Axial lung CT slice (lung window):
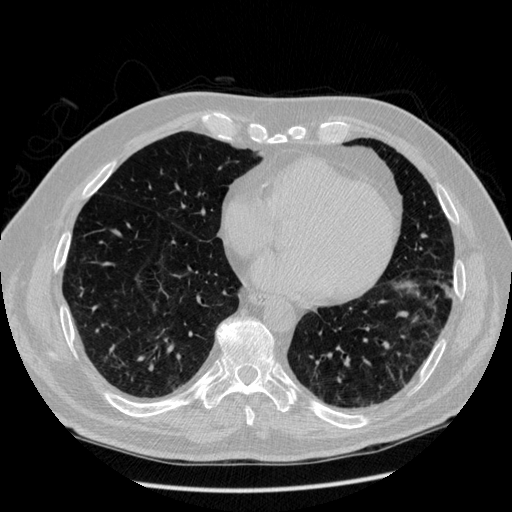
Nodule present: no